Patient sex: M
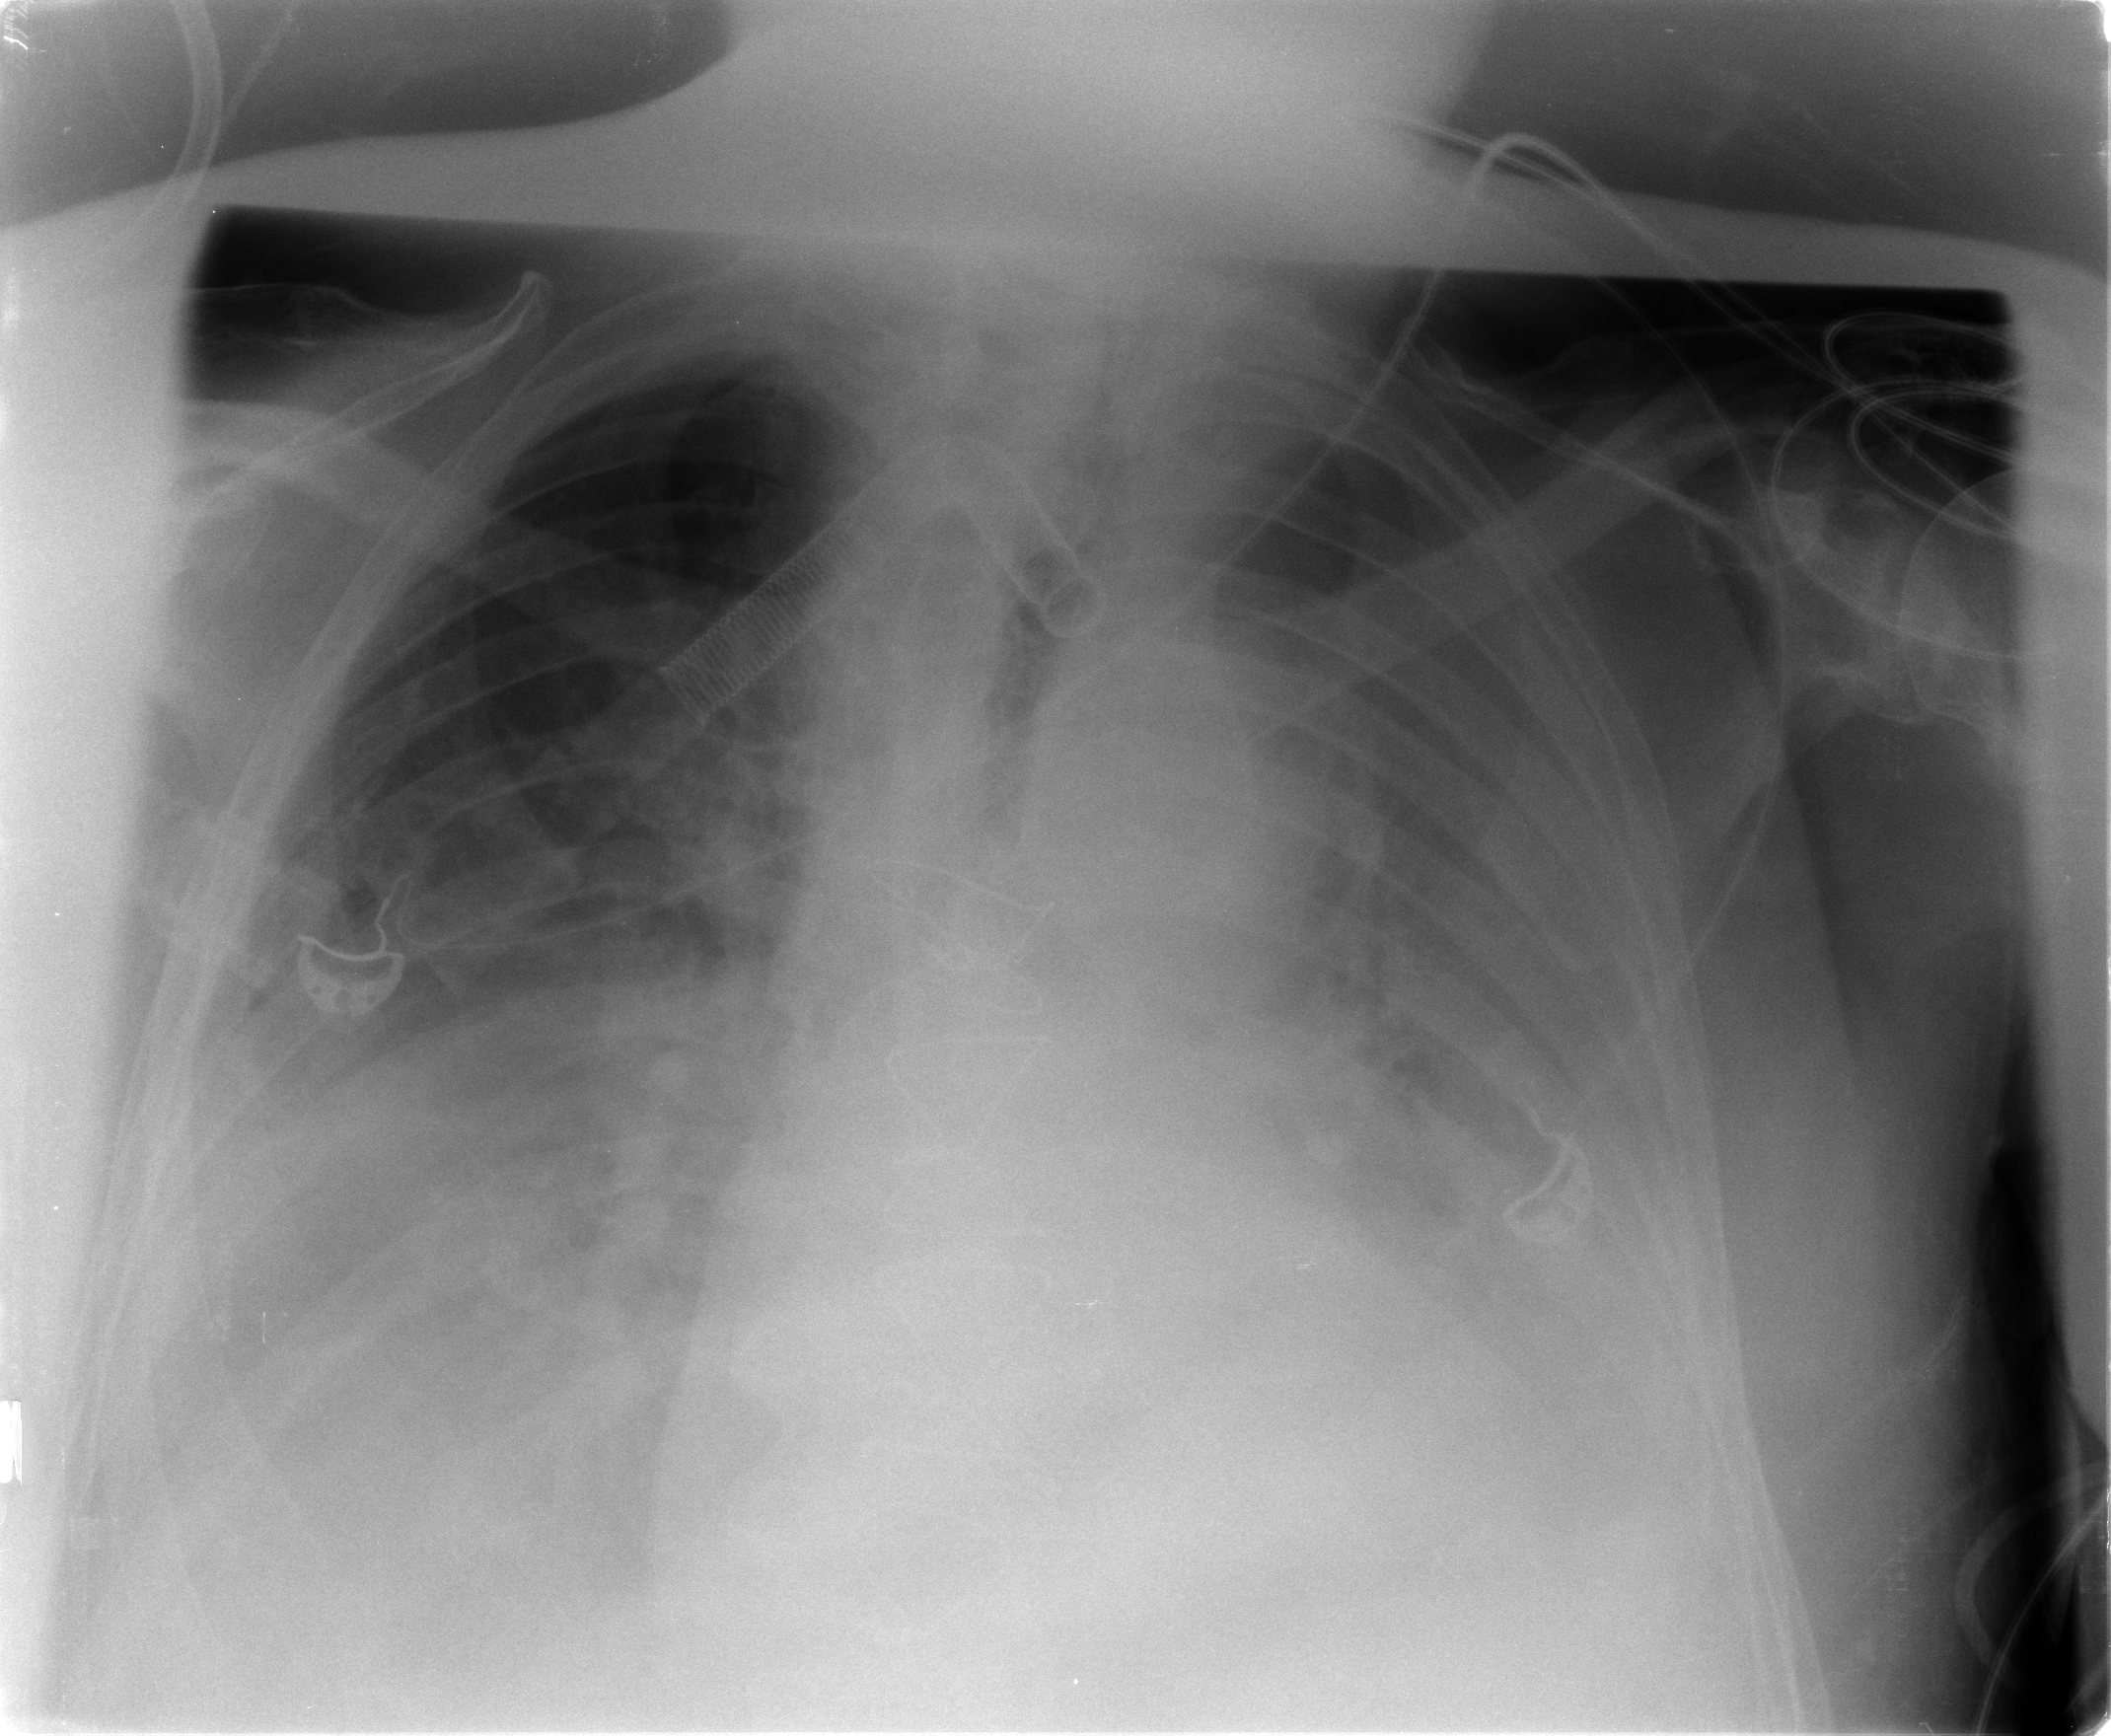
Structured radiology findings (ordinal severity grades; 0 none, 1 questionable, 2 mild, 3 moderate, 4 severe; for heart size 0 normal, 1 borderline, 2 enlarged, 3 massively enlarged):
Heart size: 2
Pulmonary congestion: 2
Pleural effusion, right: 3
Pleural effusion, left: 3
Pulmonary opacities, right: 2
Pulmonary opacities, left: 2
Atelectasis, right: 3
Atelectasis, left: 3